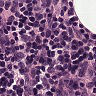
Metastatic tissue present: no